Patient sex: F
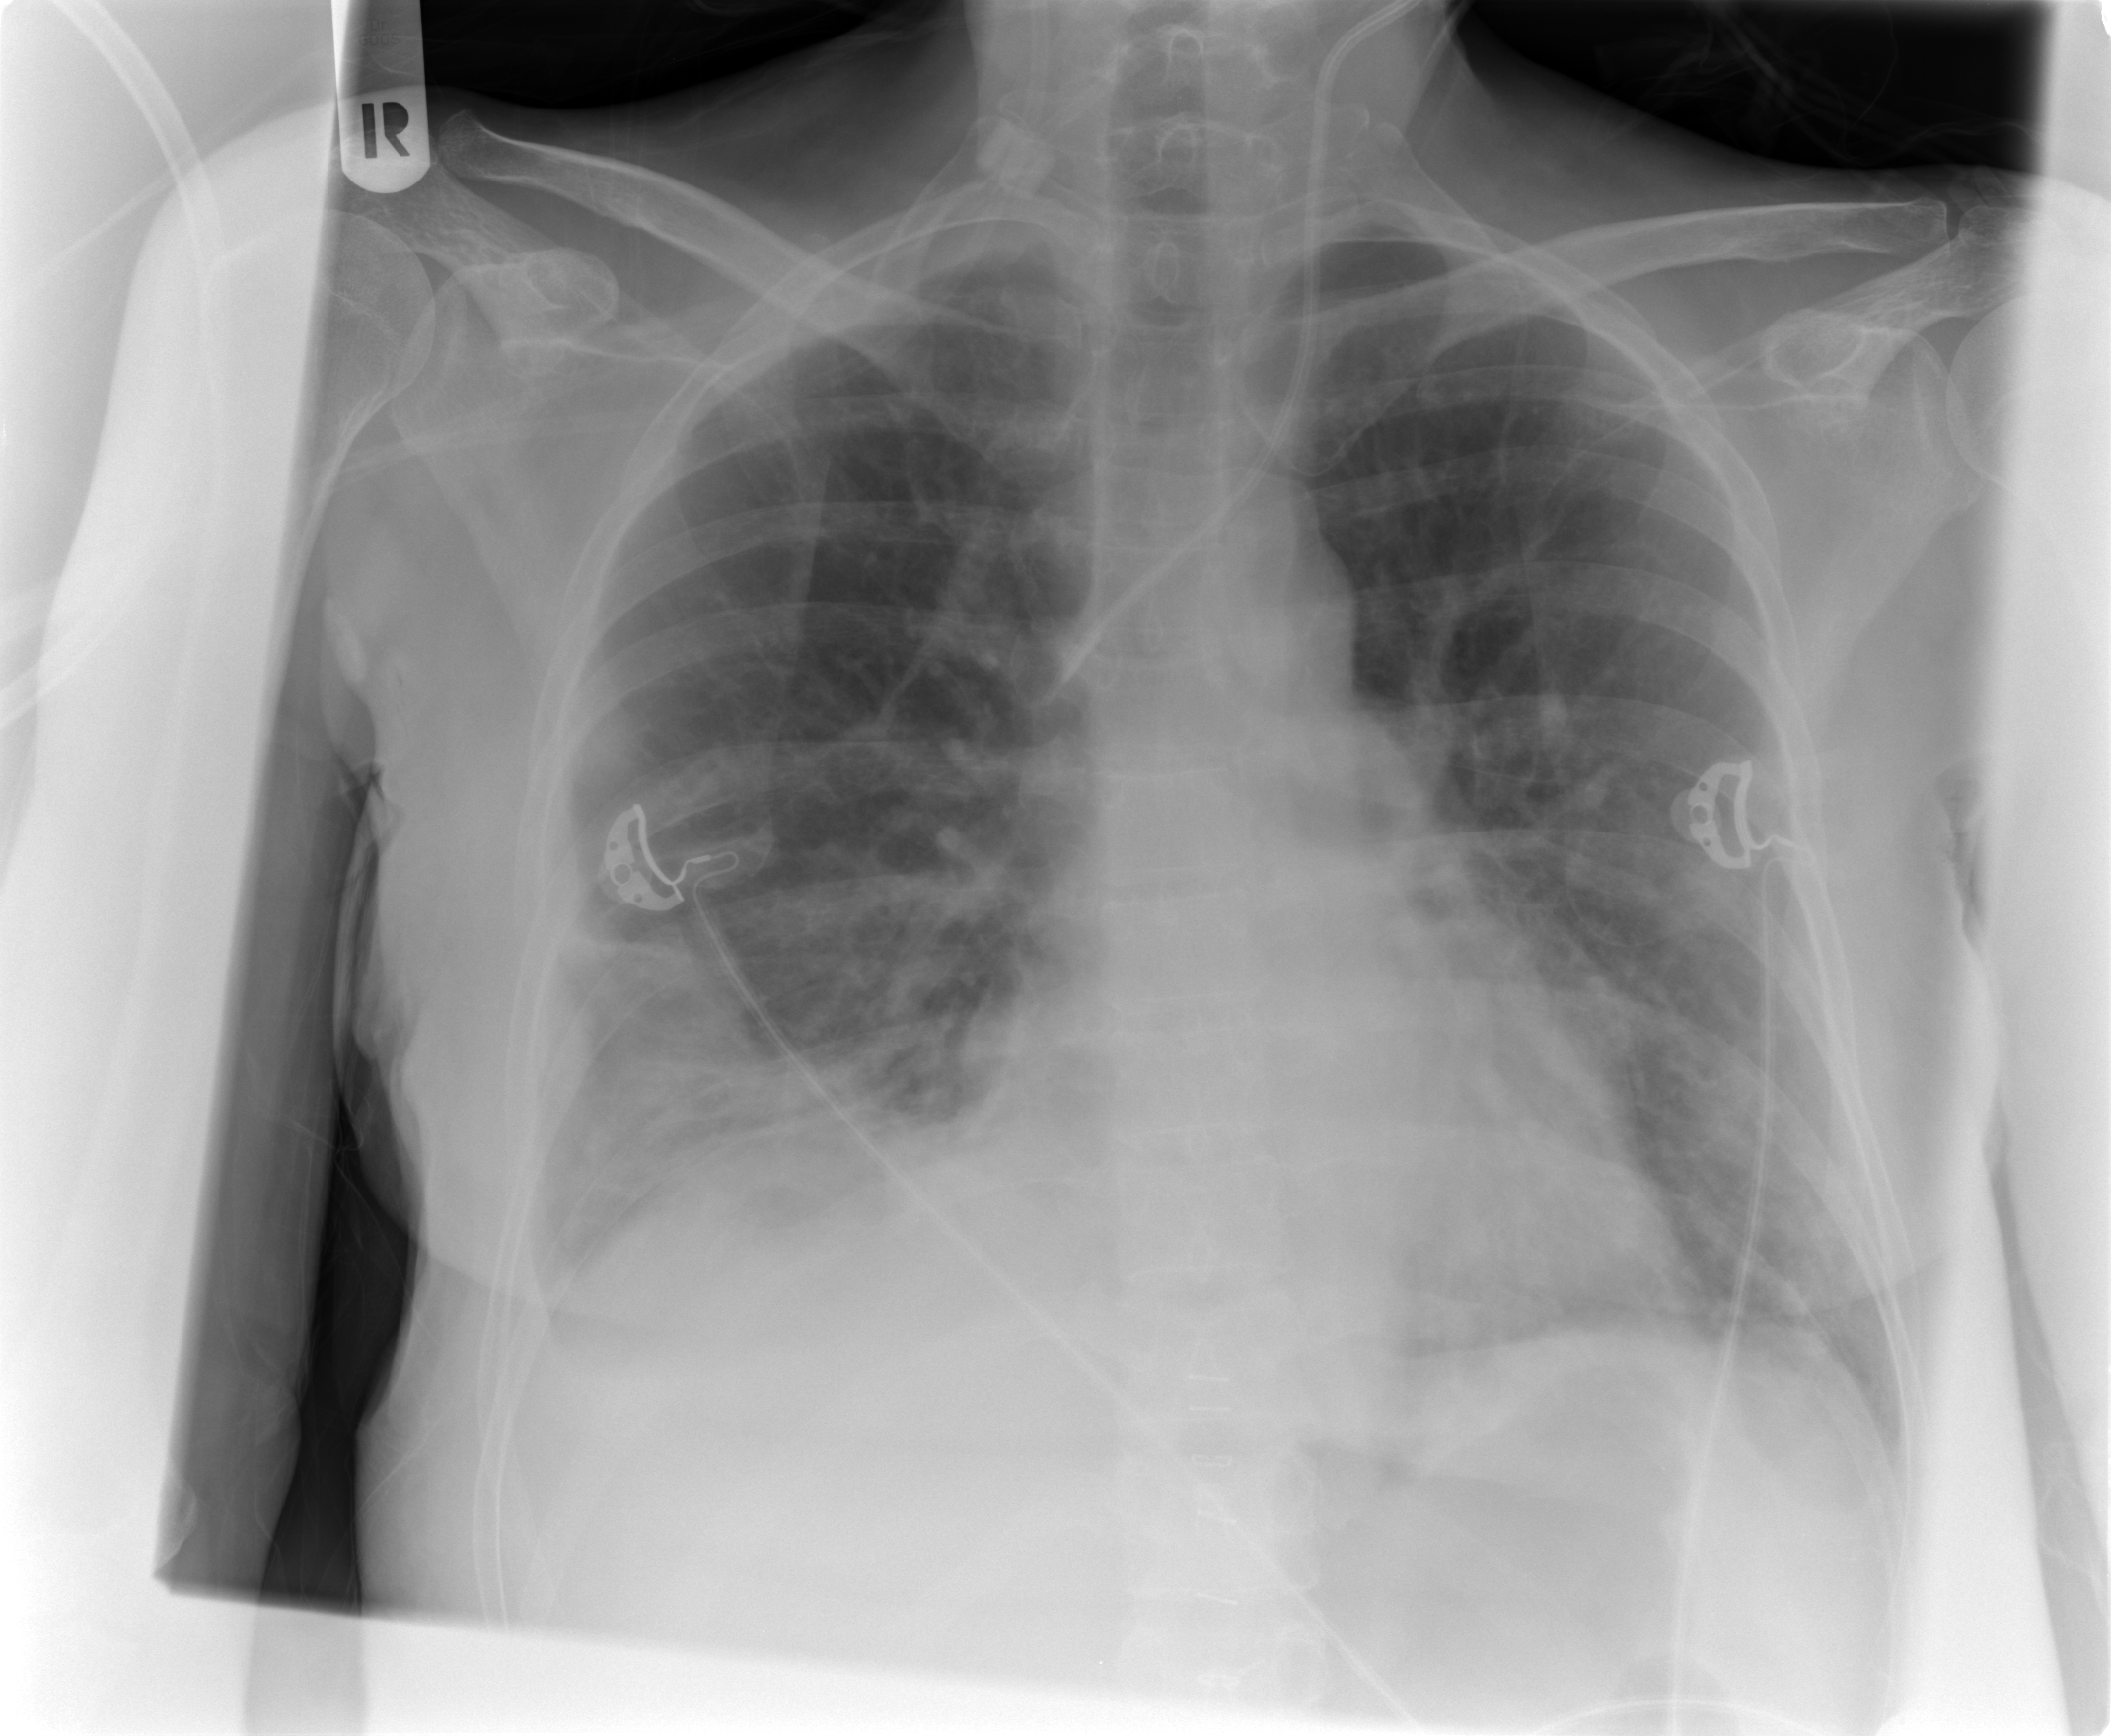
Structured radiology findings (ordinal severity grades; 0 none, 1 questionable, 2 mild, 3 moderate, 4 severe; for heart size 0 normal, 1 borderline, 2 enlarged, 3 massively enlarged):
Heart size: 0
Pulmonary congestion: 2
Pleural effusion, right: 2
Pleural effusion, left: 0
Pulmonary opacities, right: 0
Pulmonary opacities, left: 0
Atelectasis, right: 3
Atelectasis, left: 2